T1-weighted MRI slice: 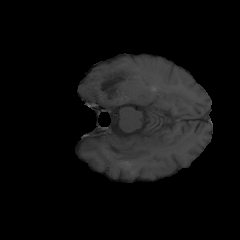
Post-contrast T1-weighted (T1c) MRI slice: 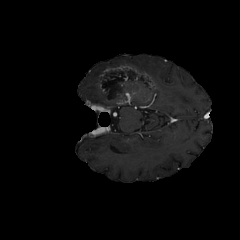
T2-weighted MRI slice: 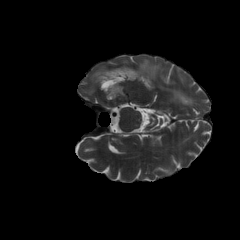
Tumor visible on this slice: yes